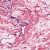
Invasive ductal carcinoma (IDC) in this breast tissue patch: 0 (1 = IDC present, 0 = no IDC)